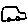
Label: car